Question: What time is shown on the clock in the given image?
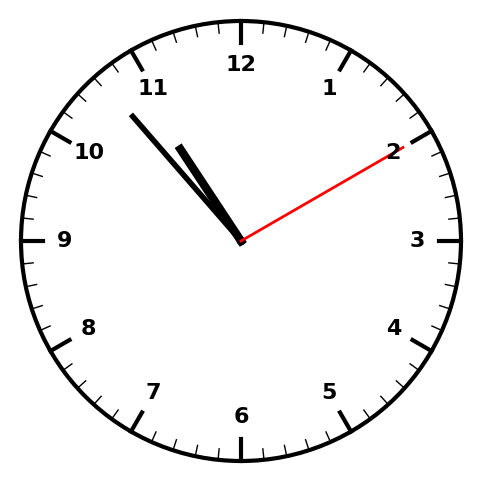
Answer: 10:53:10